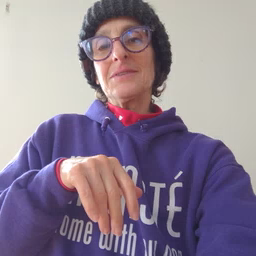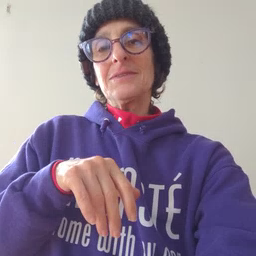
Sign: morning